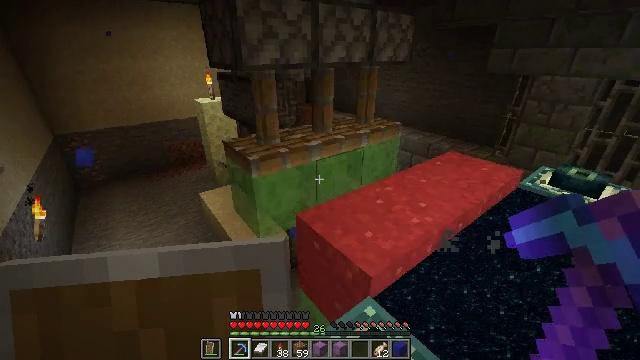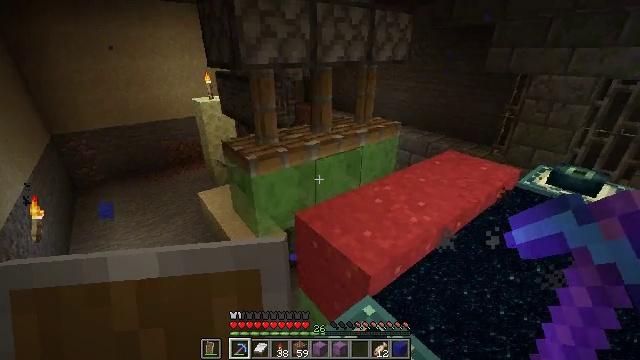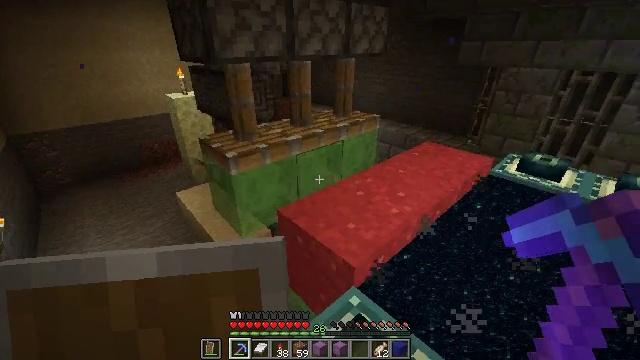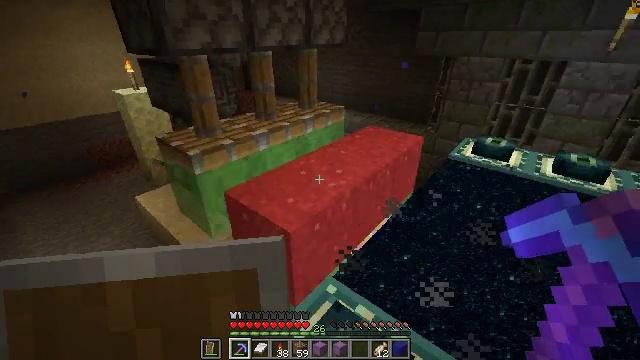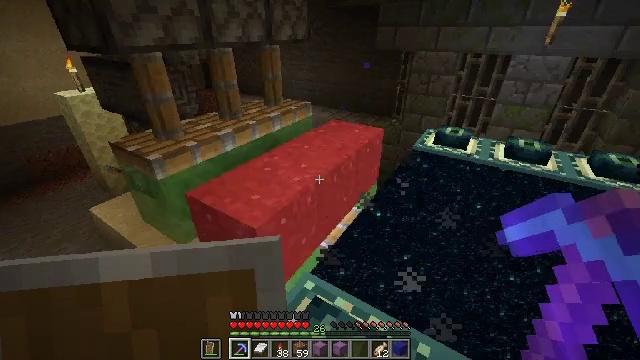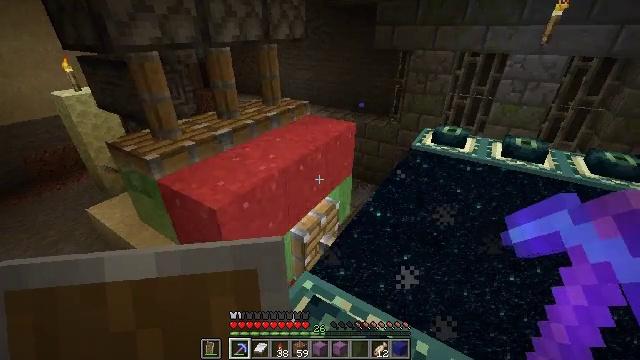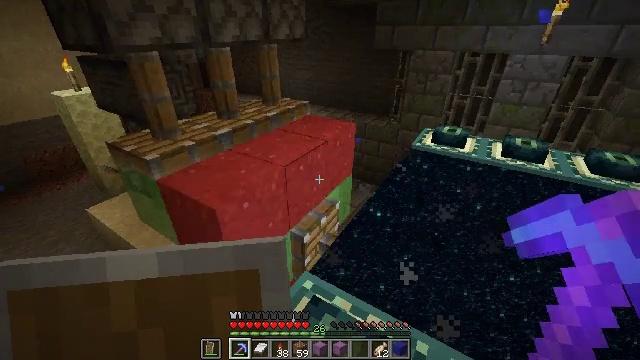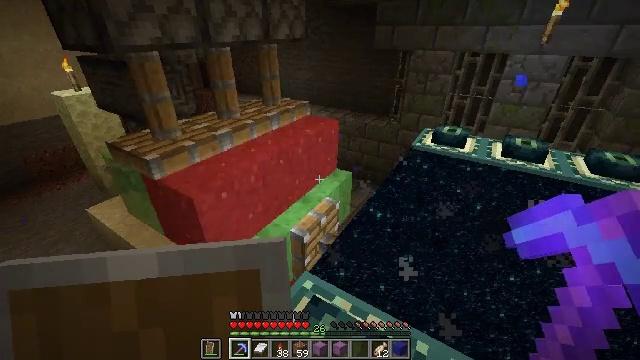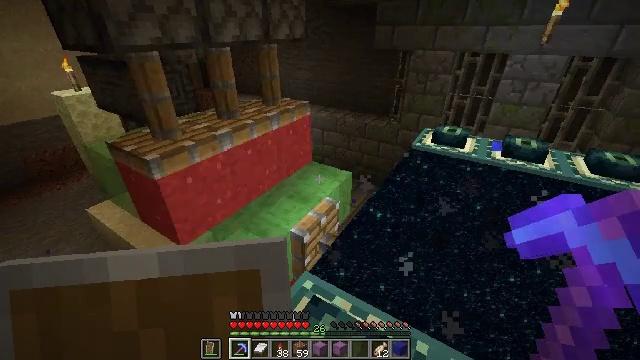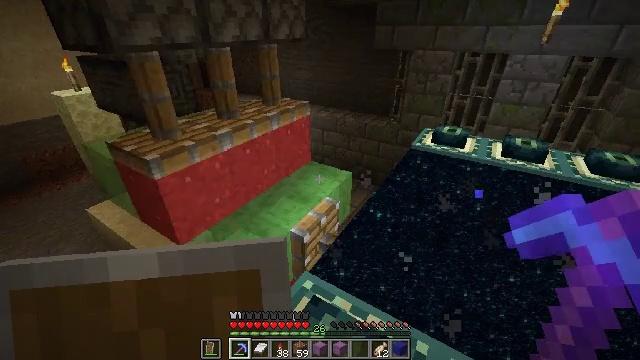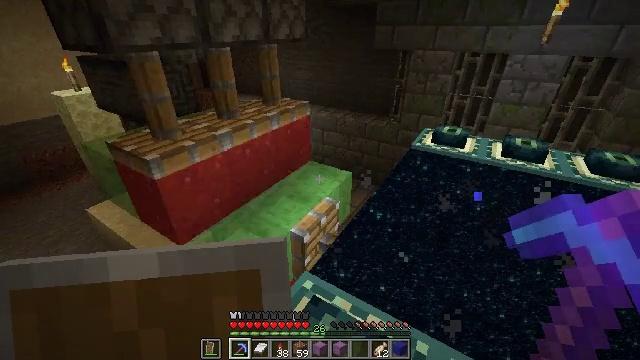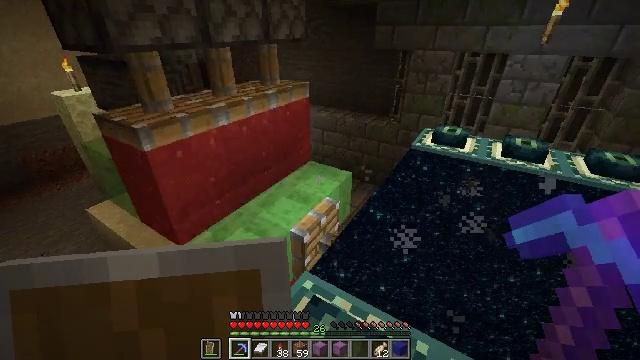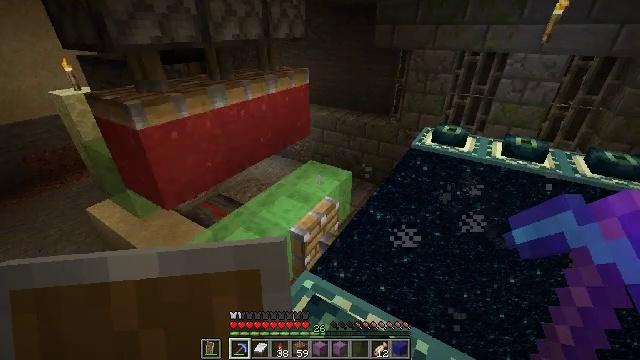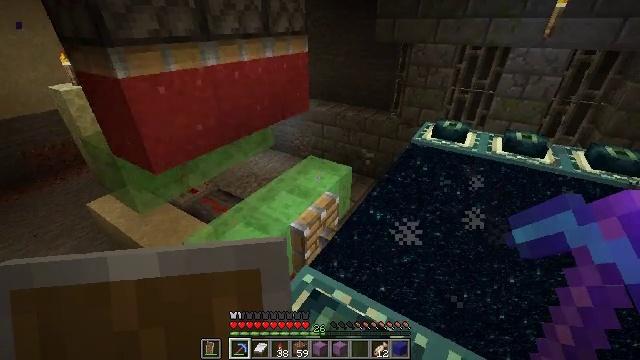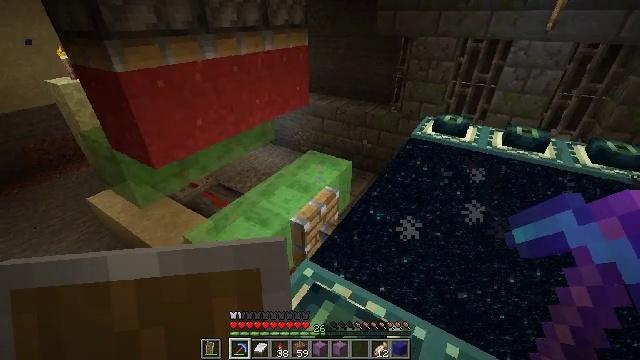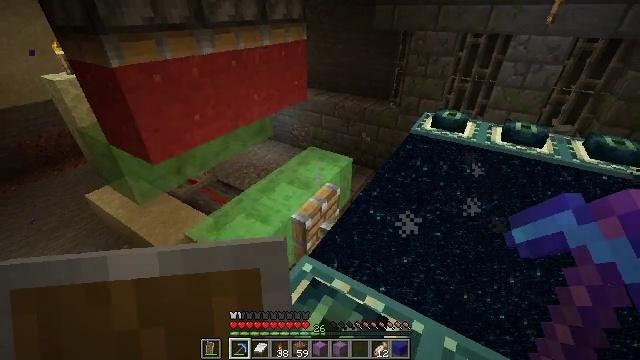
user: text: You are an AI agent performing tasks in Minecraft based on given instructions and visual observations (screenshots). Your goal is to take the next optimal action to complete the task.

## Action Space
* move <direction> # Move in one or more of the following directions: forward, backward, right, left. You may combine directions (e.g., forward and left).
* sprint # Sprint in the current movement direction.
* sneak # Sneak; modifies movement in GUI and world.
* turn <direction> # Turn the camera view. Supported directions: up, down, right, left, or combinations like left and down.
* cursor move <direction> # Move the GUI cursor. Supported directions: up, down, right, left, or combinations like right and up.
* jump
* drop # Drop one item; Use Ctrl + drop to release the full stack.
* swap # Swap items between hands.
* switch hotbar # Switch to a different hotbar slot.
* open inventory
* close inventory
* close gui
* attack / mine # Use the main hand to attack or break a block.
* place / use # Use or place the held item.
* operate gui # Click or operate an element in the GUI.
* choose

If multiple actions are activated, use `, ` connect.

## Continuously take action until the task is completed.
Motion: motion action
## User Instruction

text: Gather some blue concrete powder.
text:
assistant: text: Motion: no_op
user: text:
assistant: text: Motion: turn right and down
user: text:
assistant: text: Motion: turn right and down
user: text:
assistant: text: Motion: turn right
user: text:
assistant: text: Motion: no_op
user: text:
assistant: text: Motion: no_op
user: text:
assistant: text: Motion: no_op
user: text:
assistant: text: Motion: no_op
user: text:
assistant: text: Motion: no_op
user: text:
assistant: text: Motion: no_op
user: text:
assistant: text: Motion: no_op
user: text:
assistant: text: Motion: no_op
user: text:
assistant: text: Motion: turn down
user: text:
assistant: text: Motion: turn down
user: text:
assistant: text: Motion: no_op
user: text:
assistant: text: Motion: no_op
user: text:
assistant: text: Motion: no_op
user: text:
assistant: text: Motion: no_op
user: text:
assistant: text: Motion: no_op
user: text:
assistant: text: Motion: no_op
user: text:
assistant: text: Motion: no_op
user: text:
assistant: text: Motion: no_op
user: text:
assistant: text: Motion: no_op
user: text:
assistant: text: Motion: no_op
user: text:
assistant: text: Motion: no_op
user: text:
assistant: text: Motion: no_op
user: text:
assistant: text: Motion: turn right and down
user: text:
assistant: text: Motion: turn right
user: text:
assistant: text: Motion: turn right
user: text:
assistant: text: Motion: no_op